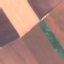
Land use / land cover: AnnualCrop